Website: apple
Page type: payment
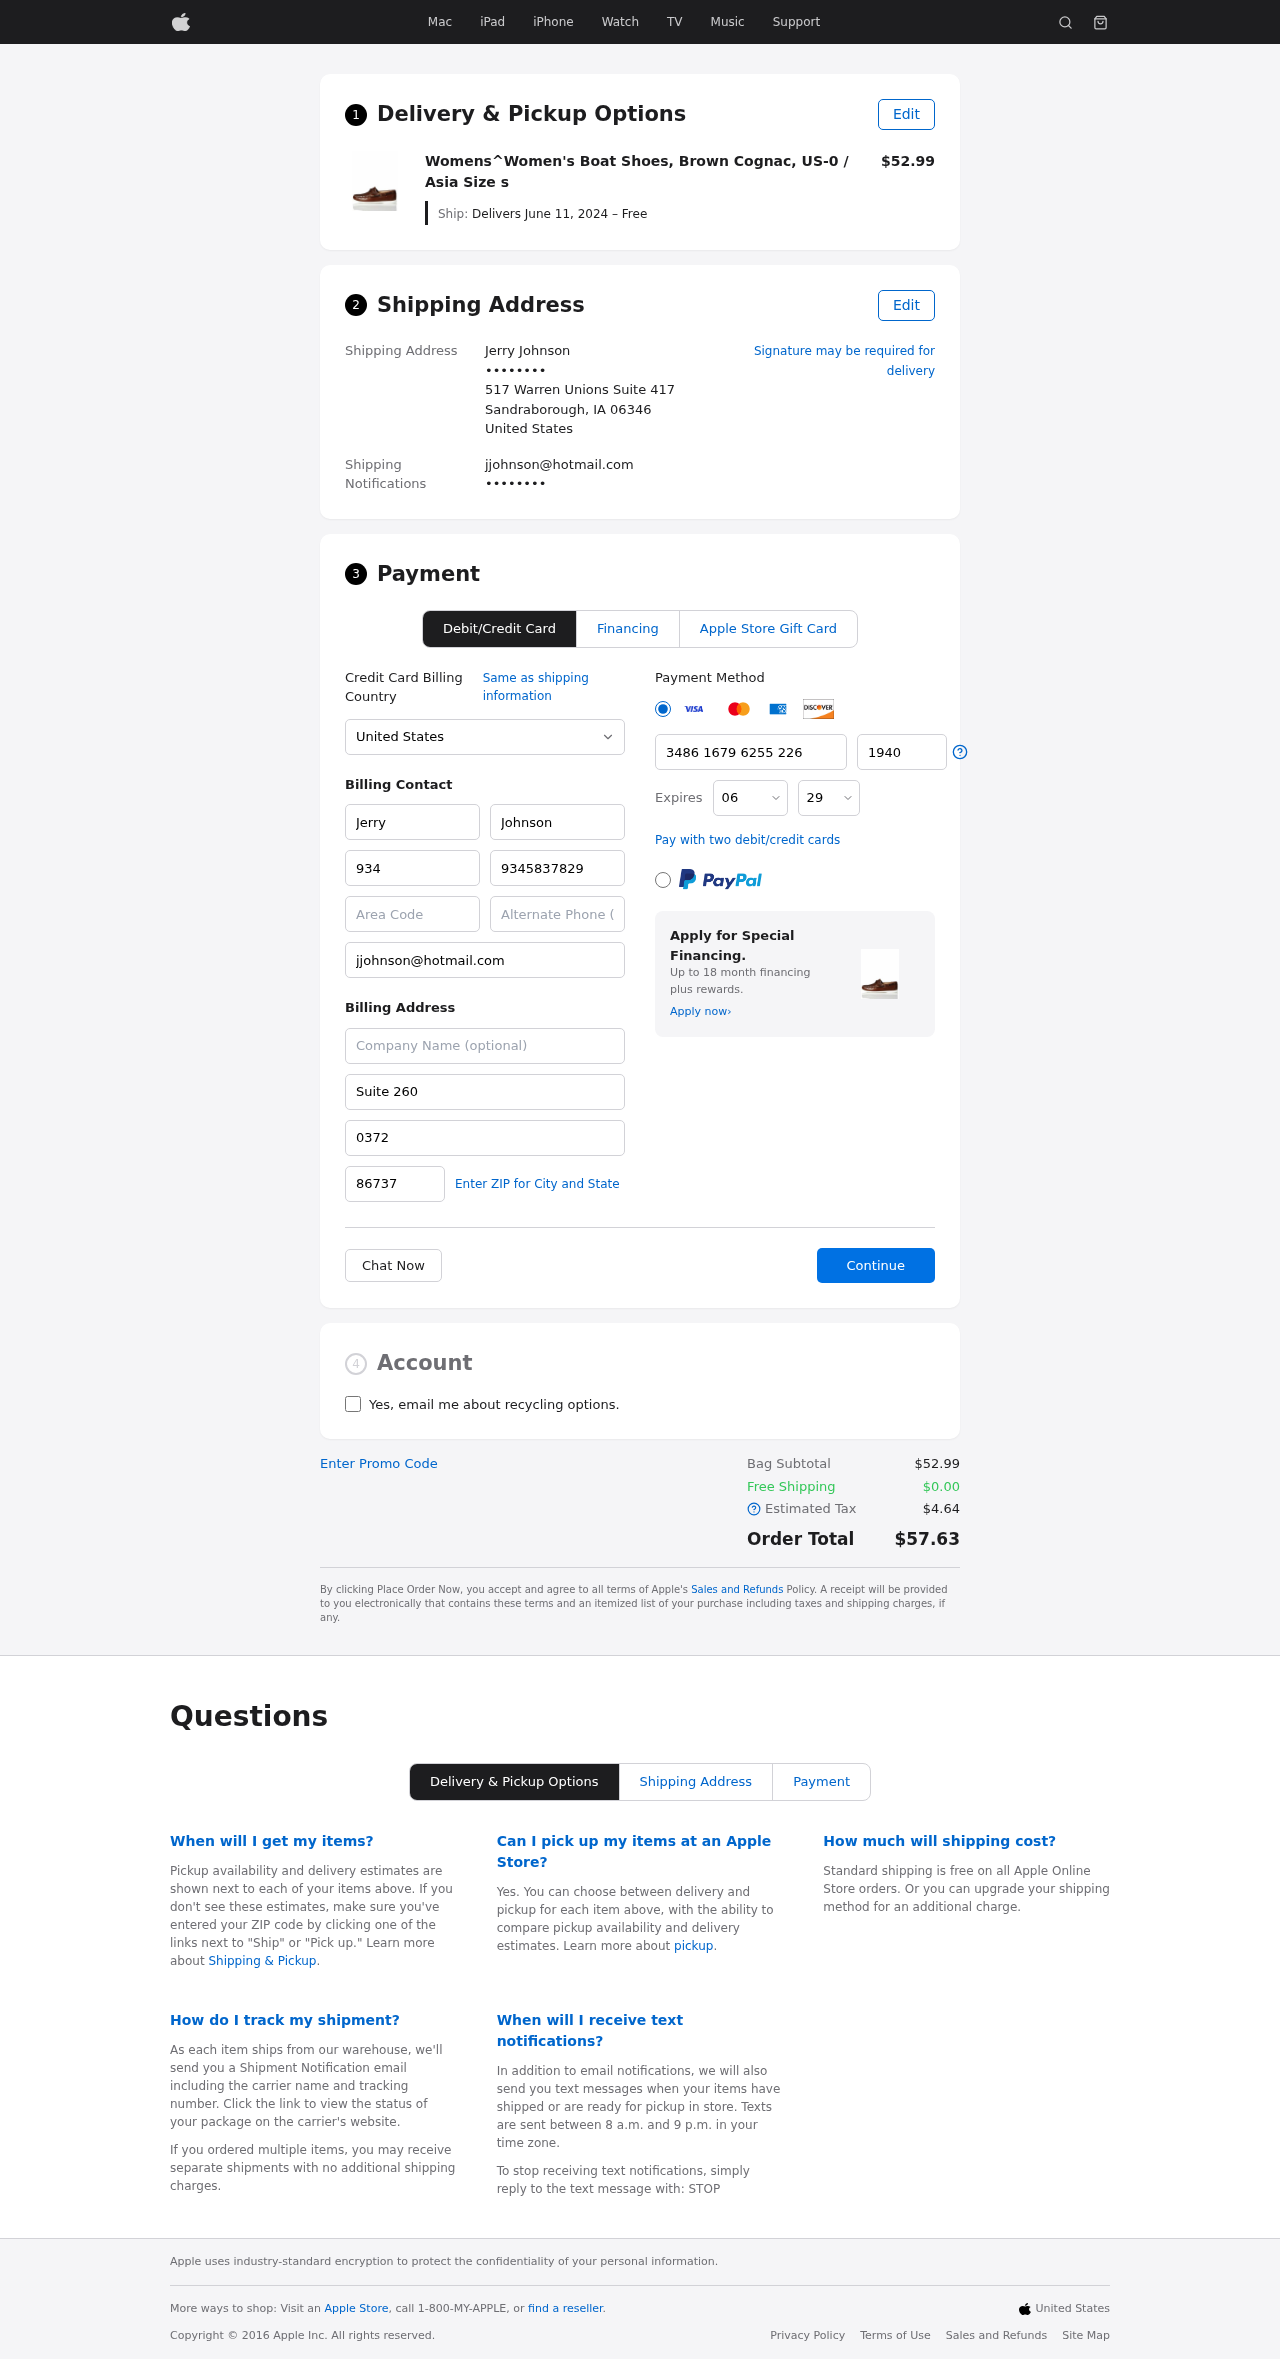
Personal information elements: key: PII_CARD_CVV
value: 1940
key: PII_CARD_EXPIRY_MONTH
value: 06
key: PII_CARD_EXPIRY_YEAR
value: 29
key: PII_CARD_NUMBER
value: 3486 1679 6255 226
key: PII_CITY_STATE_ZIP
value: Sandraborough, IA 06346
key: PII_COUNTRY
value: United States
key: PII_EMAIL
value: jjohnson@hotmail.com
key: PII_EMAIL2
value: jjohnson@hotmail.com
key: PII_FIRSTNAME
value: Jerry
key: PII_FULLNAME
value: Jerry Johnson
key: PII_LASTNAME
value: Johnson
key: PII_PHONE3
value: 9345837829
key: PII_PHONE_AREA
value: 934
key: PII_POSTCODE2
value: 86737
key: PII_SECURITY_CODE
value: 0372
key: PII_STREET
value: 517 Warren Unions Suite 417
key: PII_STREET2
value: Suite 260
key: PII_PHONE
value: ••••••••
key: PII_PHONE2
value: ••••••••
Product elements: key: PRODUCT1_NAME
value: Womens^Women's Boat Shoes, Brown Cognac, US-0 / Asia Size s
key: PRODUCT1_PRICE
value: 52.99
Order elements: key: ORDER_DELIVERY_DATE
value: Delivers June 11, 2024 – Free
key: ORDER_SUBTOTAL
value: $52.99
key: ORDER_SHIPPING_COST
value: $0.00
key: ORDER_TAX
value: $4.64
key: ORDER_TOTAL
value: $57.63